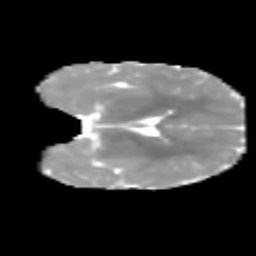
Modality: MD
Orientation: coronal
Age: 8
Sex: female
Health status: healthy